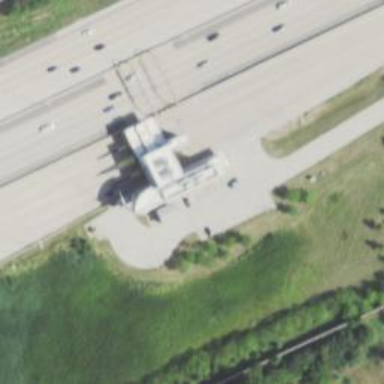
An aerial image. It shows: Toll gantry on the road.